Question: Anroid's default overflow menu dose not respond to quik click correctly. When I double click on the drop down menu, I want to open the menu, and then click on the first item inside it. But the default overflow menu always put my second click somewhere else.

In above gif, the second click always falls upon the 4th item (the first item is 'commit',the 4th 'save as')
However in apps like ebdic or chrome, the overflow menu do respond to fast clicks:
<URL>
P.S.,android:popupAnimationStyle and android:windowAnimationStyle are useless here.
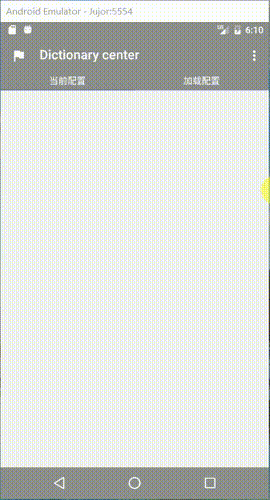
Answer: After almost 3 hours of frustration, I have my own answer now :)
At the beginning the overflow menu behaves differently; I can click very fast and get expected result on the default overflow menu of android 4.4 . But in higher versions, the default behaviour alters.
Yes using AnimationStyle I can do nothing with this, instead I should tweak actionOverflowMenuStyle.
'''
<style name="toolbarTheme" parent="AppTheme">
<item name="android:textColorSecondary">@android:color/white</item>
<item name="colorAccent">@color/colorHeaderBlue</item>
<item name="actionOverflowMenuStyle">@style/OverflowMenuStyle</item>
<!--item name="android:popupBackground">@android:color/white</item-->
<item name="android:popupBackground">@drawable/round_corner_card1_1cor</item>
</style>
<style name="OverflowMenuStyle">
<item name="overlapAnchor">true</item>
<item name="android:dropDownVerticalOffset">0dip</item>
<item name="android:dropDownHorizontalOffset">0dip</item>
</style>
'''
note the parent theme of OverflowMenuStyle, leave it blank, or set as "Base.Widget.AppCompat.ListView.Menu".
result:
<URL>